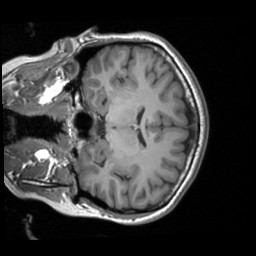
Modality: T1w
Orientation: coronal
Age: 19
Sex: female
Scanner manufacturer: siemens
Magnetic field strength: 3 T
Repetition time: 1.9 s
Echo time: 0.00226 s